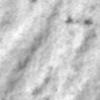
Label: no_change